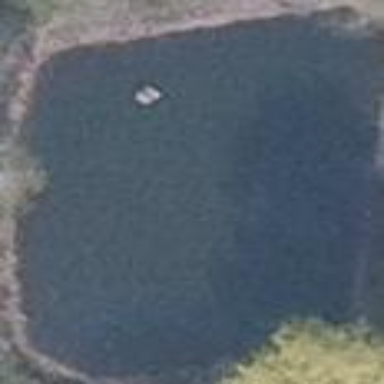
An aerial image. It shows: Peaceful pond surrounded by nature.